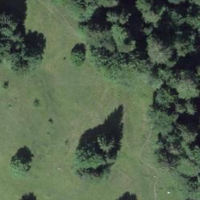
EUNIS habitat code: 43
Species observed at this site:
Tussilago farfara